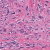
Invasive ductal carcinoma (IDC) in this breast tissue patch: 1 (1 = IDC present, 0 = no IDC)